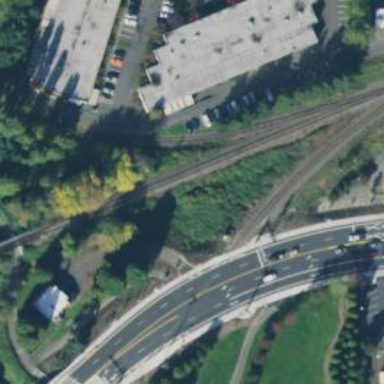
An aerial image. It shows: Controlled railway signal at crossing.